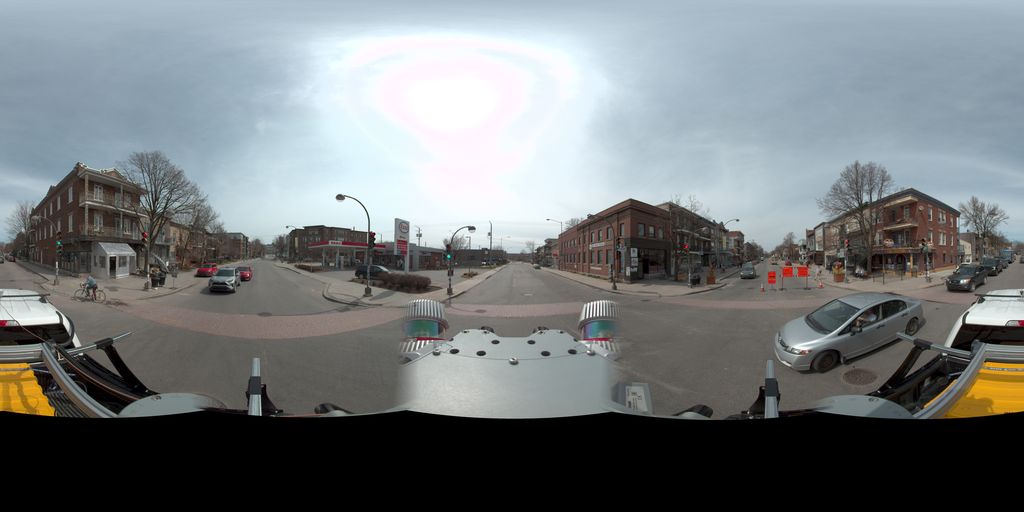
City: quebec_city